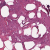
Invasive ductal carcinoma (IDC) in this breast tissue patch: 0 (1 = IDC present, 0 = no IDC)